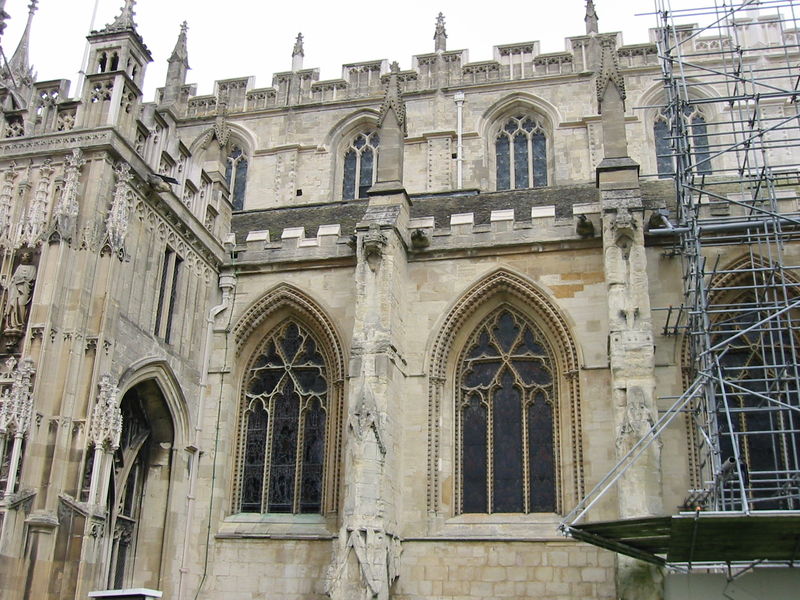
Titel: Kathedrale von Gloucester
Standort: Gloucester, Kathedrale (EU - GB)
Schlagwörter: himmel, fenster, grau, pfeiler, kirche, figur, gotik, bogen, fassade, verzierung, zinnen, foto, fotografie, photographie, gerüst, türmchen, dom, photo, gotisch, spitzbogen, spitzbögen, heiliger, fahl, nürnberg, baustelle, fialen, strebepfeiler, wimperg, fiale, gotig, figu, eingerüstet, restauration, filiale, sptizbögen, sebaldus, sebald